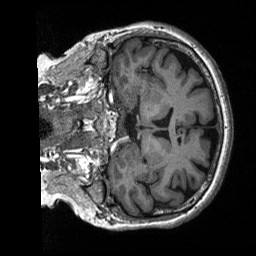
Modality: T1w
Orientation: coronal
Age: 59
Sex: female
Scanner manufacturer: siemens
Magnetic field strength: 3 T
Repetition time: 2.4 s
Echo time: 0.00226 s